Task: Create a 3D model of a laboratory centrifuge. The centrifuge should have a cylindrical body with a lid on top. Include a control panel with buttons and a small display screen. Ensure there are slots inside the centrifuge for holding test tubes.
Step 5:
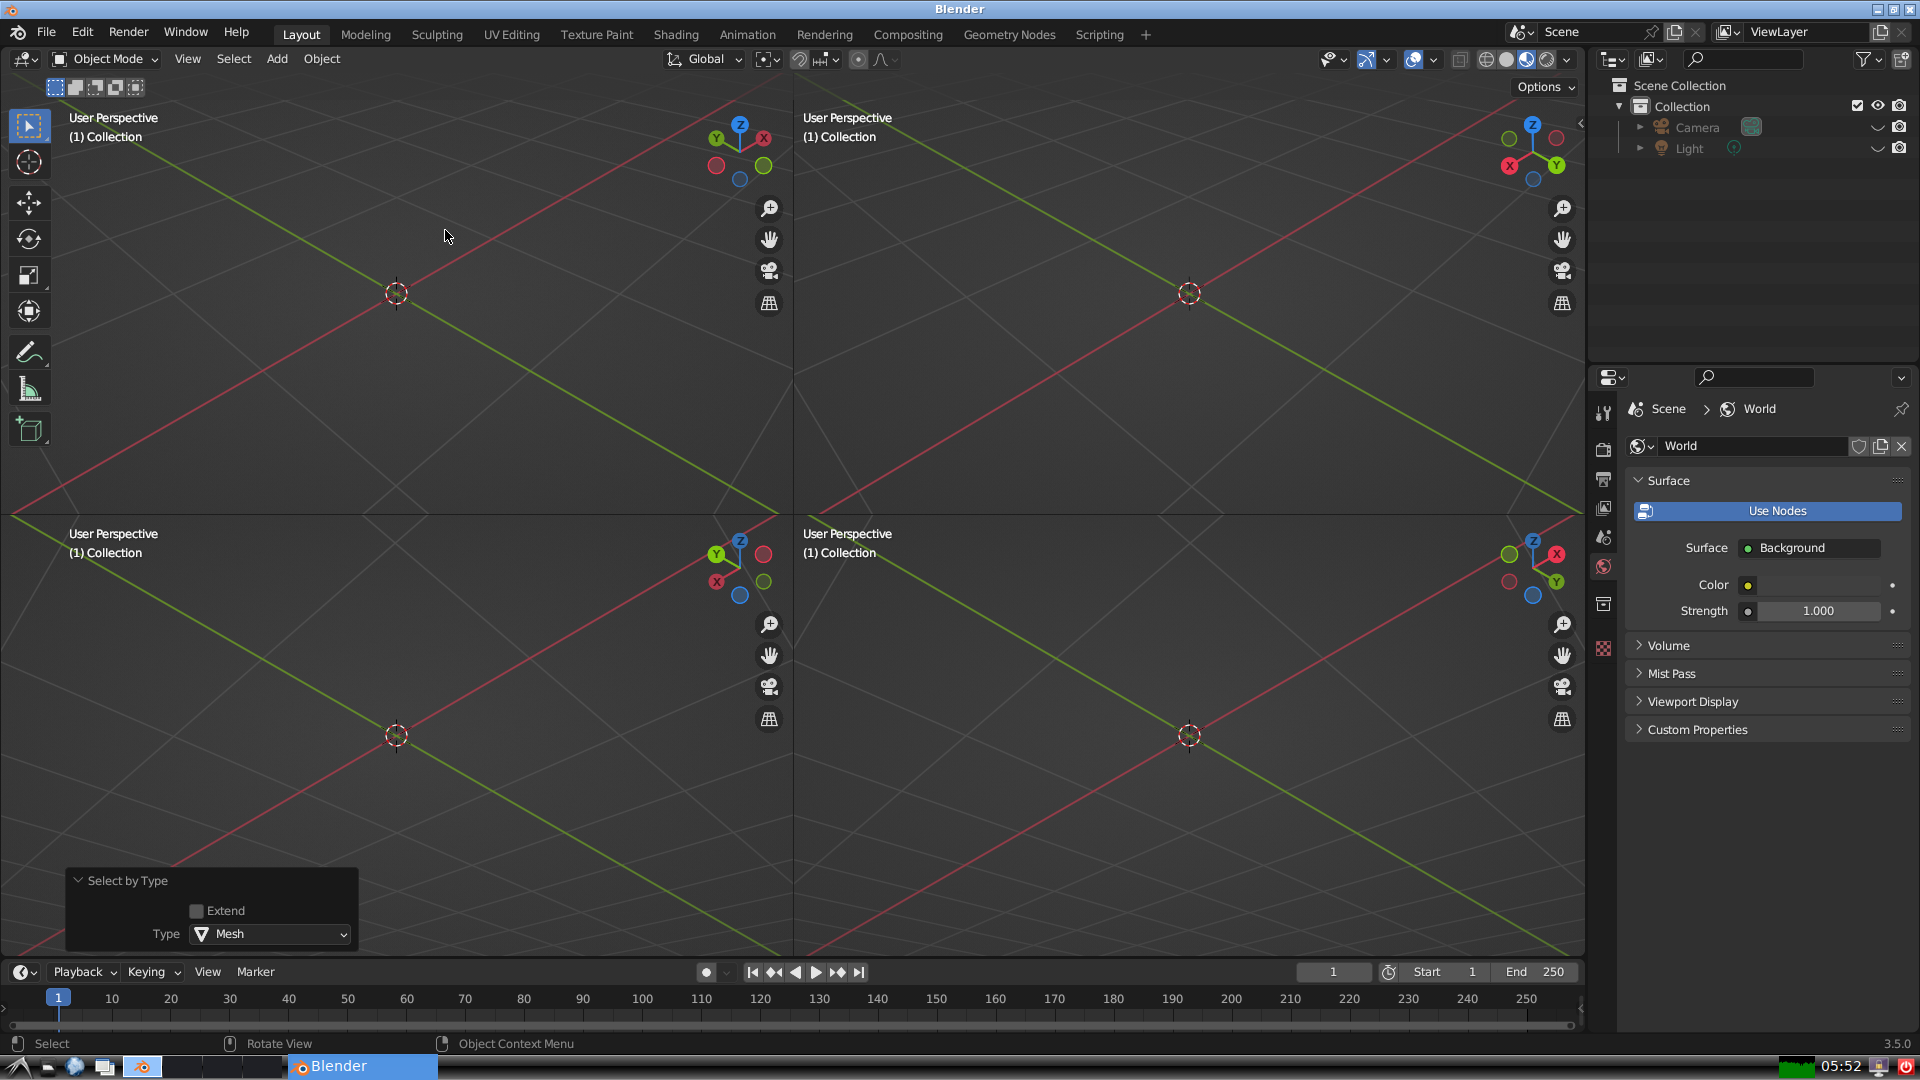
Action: {"mouse_move": [320, 60]}